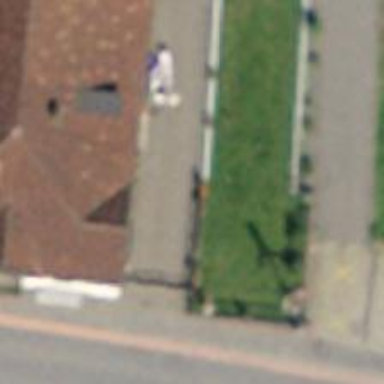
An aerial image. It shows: Bus stop with platform for public transport.